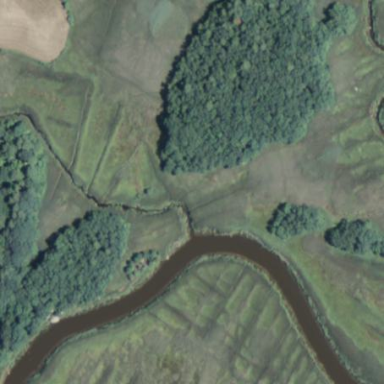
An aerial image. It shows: Nature reserve designated for conservation purposes.